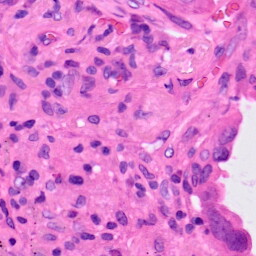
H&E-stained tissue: Lung